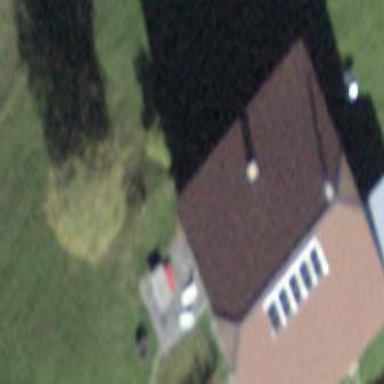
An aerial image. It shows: Residential building.